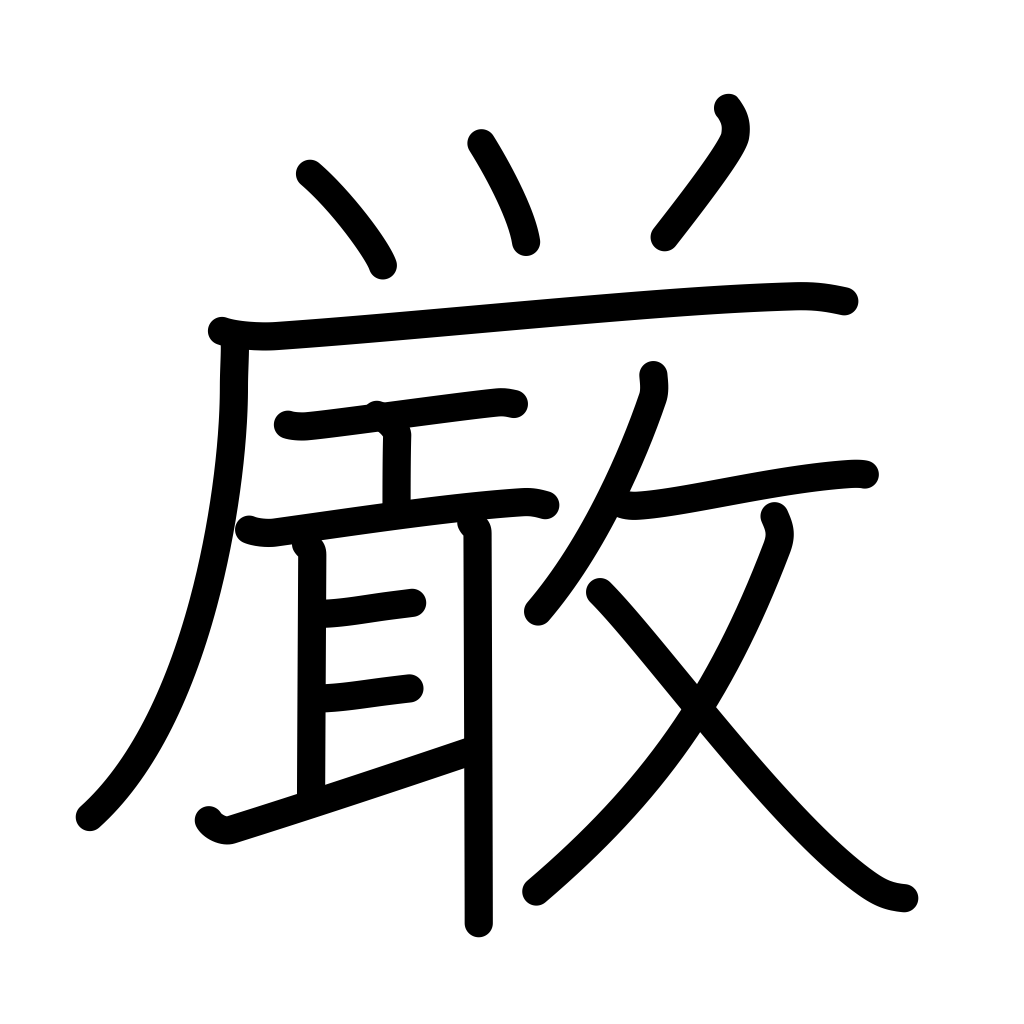
Meaning: stern, strictness, severity, rigidity